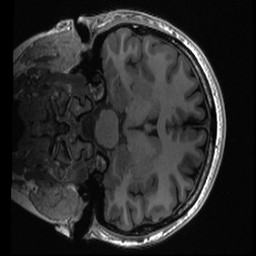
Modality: T1w
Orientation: coronal
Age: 27
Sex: female